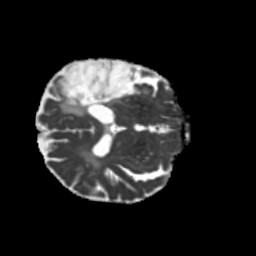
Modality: MD
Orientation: axial
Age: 72
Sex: male
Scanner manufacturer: siemens
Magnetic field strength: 3 T
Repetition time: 5.25 s
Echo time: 0.08 s